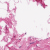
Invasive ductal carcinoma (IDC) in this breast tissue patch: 0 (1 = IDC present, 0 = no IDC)